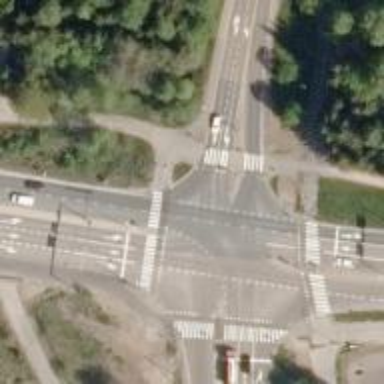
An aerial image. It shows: Crossing on asphalt cycleway.